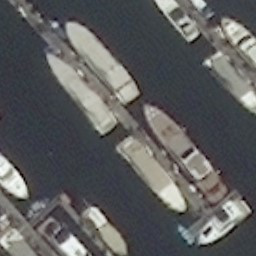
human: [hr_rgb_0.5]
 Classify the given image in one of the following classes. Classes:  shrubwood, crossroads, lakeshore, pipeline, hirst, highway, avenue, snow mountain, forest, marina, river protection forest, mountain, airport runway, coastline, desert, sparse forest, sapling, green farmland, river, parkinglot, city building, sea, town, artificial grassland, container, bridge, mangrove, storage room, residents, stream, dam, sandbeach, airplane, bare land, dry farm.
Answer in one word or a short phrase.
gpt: marina